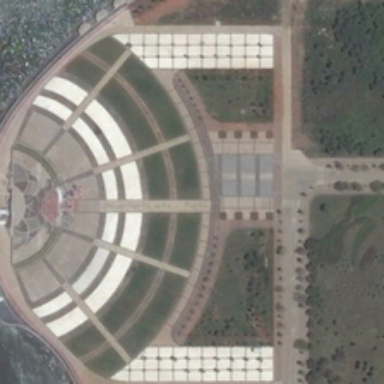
The square surrounded by trees is divided into many parts .